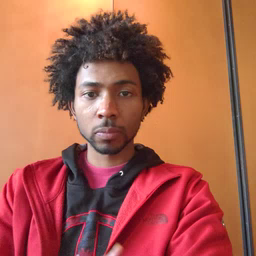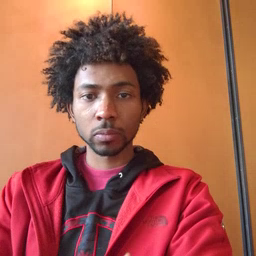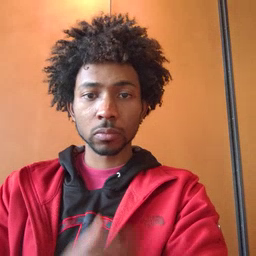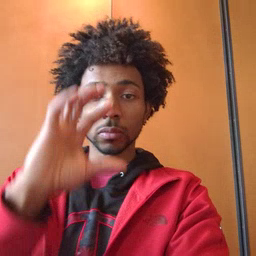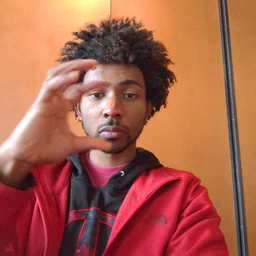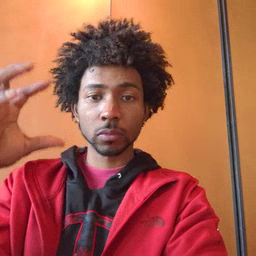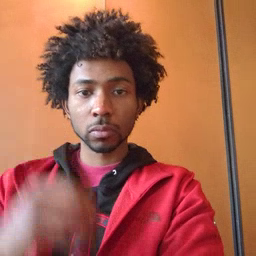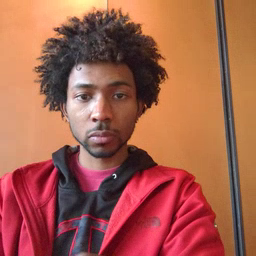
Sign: cloud